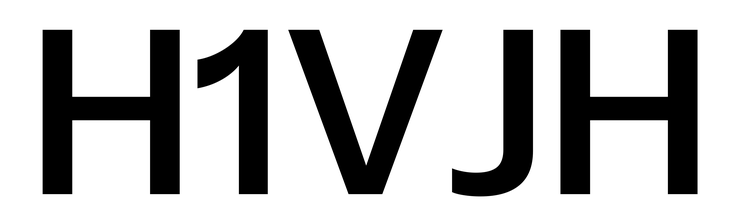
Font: InstrumentSans_SemiBold